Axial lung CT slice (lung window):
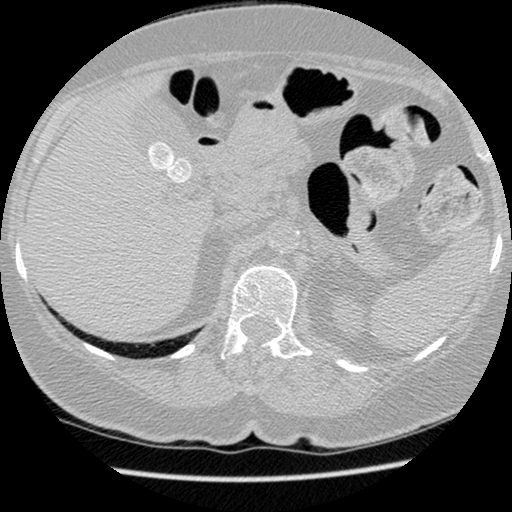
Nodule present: no